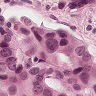
Metastatic tissue present: yes